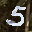
Label: 5